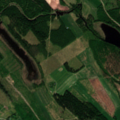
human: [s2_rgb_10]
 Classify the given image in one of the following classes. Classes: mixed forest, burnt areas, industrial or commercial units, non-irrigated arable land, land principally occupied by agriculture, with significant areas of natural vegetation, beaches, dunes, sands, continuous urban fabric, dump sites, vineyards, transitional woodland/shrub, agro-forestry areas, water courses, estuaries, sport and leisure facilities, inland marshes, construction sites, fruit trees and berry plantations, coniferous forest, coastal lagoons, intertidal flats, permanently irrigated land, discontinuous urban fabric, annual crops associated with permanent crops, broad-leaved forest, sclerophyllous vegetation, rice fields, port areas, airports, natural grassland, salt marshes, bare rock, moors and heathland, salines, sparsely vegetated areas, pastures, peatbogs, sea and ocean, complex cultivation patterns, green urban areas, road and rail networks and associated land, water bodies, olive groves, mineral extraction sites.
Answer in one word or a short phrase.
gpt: non-irrigated arable land, land principally occupied by agriculture, with significant areas of natural vegetation, mixed forest, transitional woodland/shrub